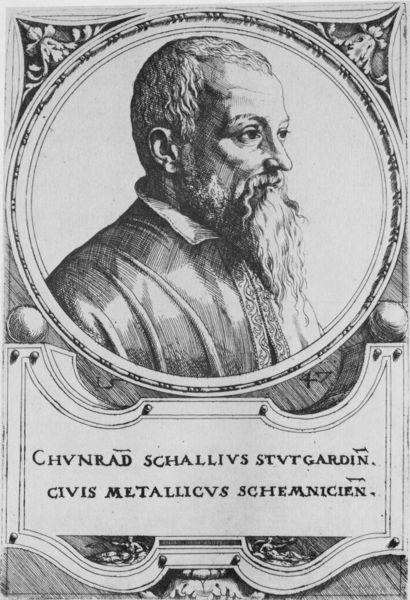
Titel: Bildnis von Konrad Schall
Künstler: Augustin Hirschvogel
Institution: (Seriendruck)
Schlagwörter: mann, weiß, menschen, blume, geschwungen, grau, haar, mund, nase, ohr, profil, schwarz, stirn, zeichnung, blick, muster, ornament, alt, bart, hemd, jacke, augen, kleidung, kragen, rahmen, vollbart, bildnis, herr, portrait, porträt, auge, gewand, haare, mantel, borte, brustbild, locke, locken, rechts, renaissance, kreis, oval, rund, tondo, holzschnitt, schrift, alter mann, grafik, graphik, bordüre, inschrift, ornamente, verzierung, liegend, weste, name, medaillon, druck, druckgraphik, schwarzweiss, schraffur, holzstich, radierung, stich, illustration, text, buchstaben, stand, kugel, hallo, spitzbart, geheimratsecken, namen, buchdruck, halbprofil, männlich, ehre, medaille, emblem, kupferstich, miniatur, druch, krei, kaltnadel, latein, ahmen, protrait, frontispiz, biesen, tand, stuttgart, rung, stahlstich, conrad schallius, geheimratsecke, grafikl, metallicus, schallius, schemnigien, conrad, ann, phr, graphikl, matallurg, umrandund, ondo, hre, 1500, stuttgard chunrad schallius, üporträt, chunrad, stuttgard, stuttgart#, +nass, civis metallicus schemnicien, chuvnrad schallivus stutgardin, schllius, stutgardin